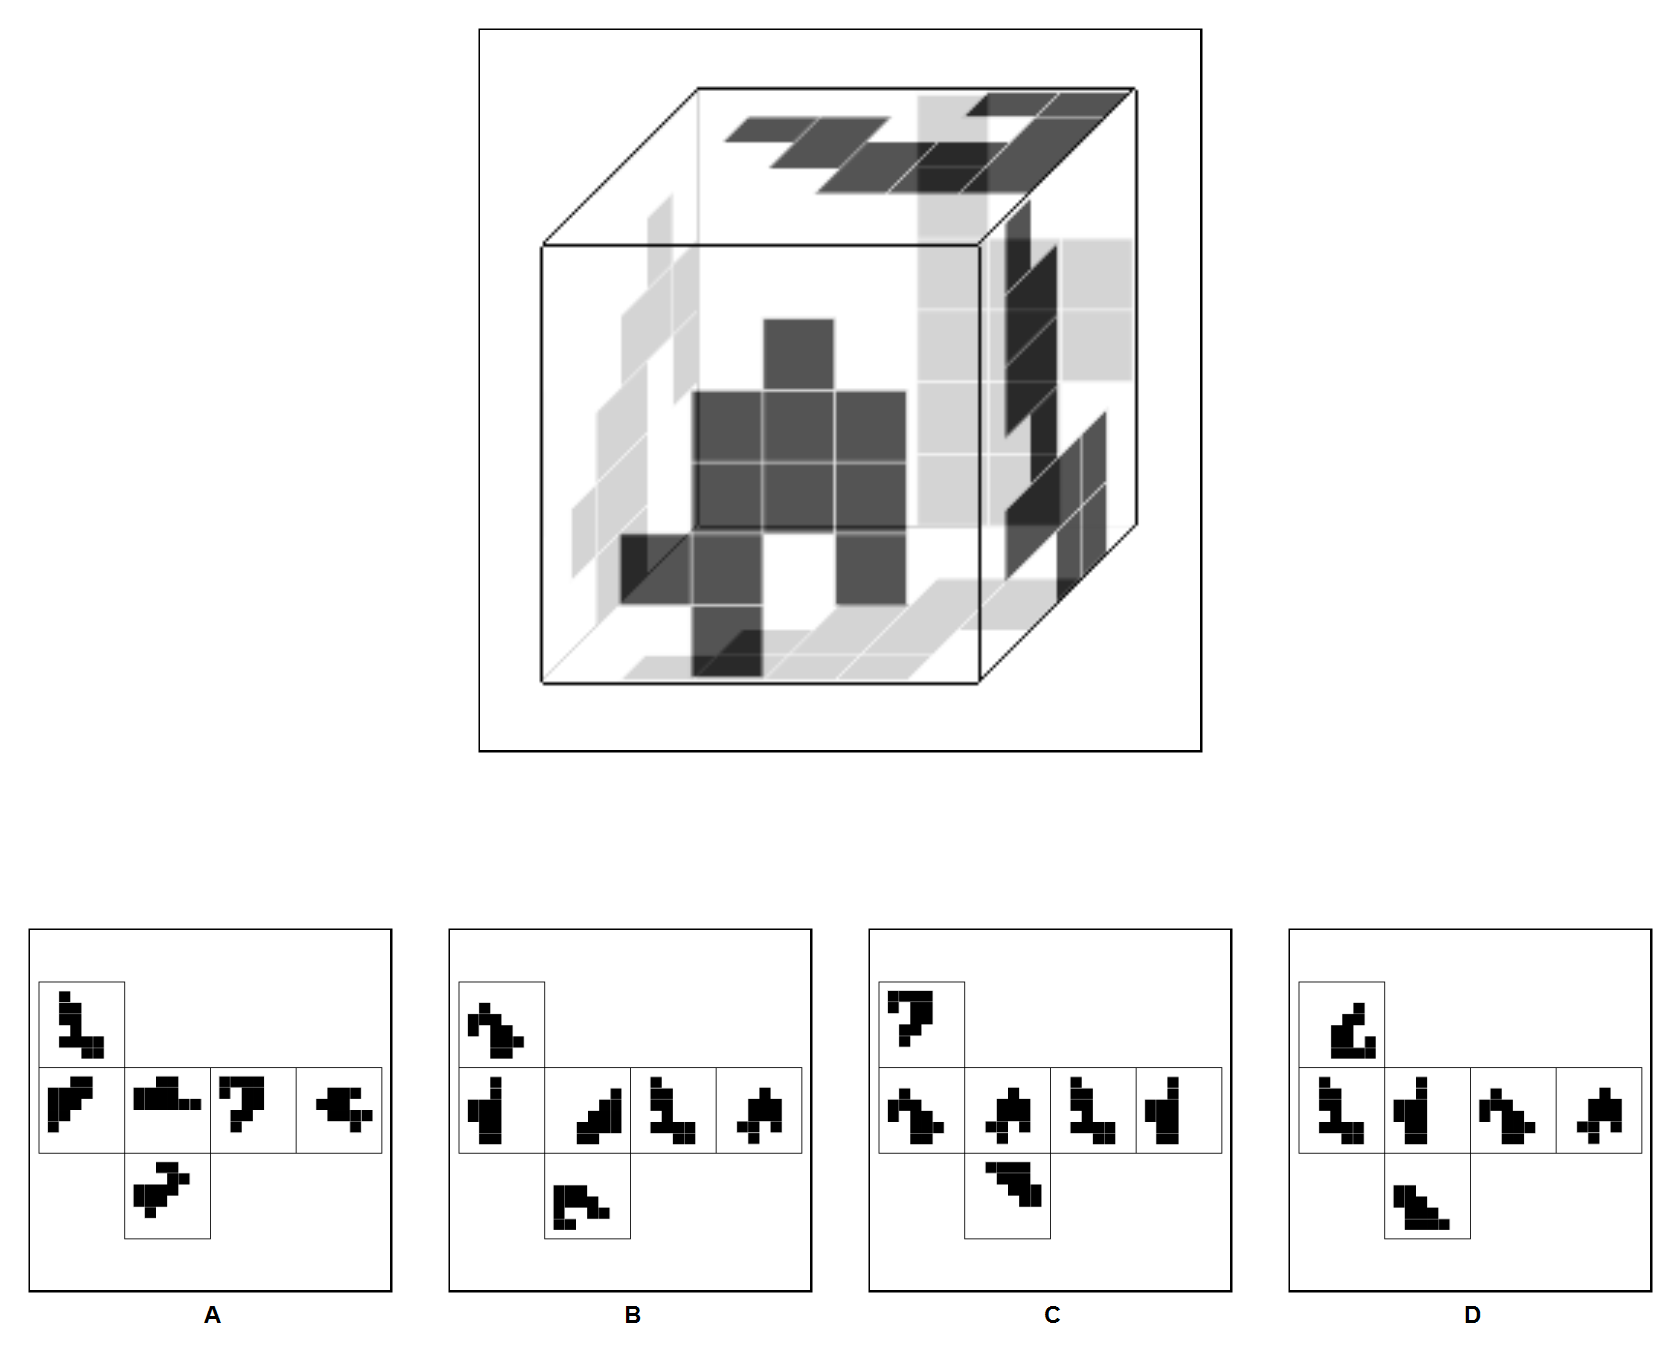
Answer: B